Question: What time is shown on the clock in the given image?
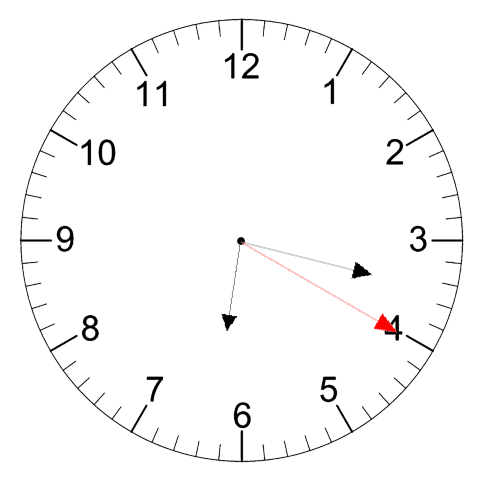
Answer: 06:17:20